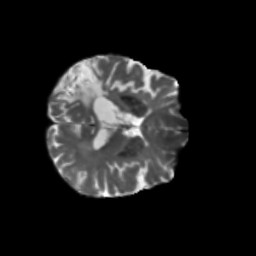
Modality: T2w
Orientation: axial
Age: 68
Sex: female
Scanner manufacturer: siemens
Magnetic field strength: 3 T
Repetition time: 5.25 s
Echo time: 0.08 s